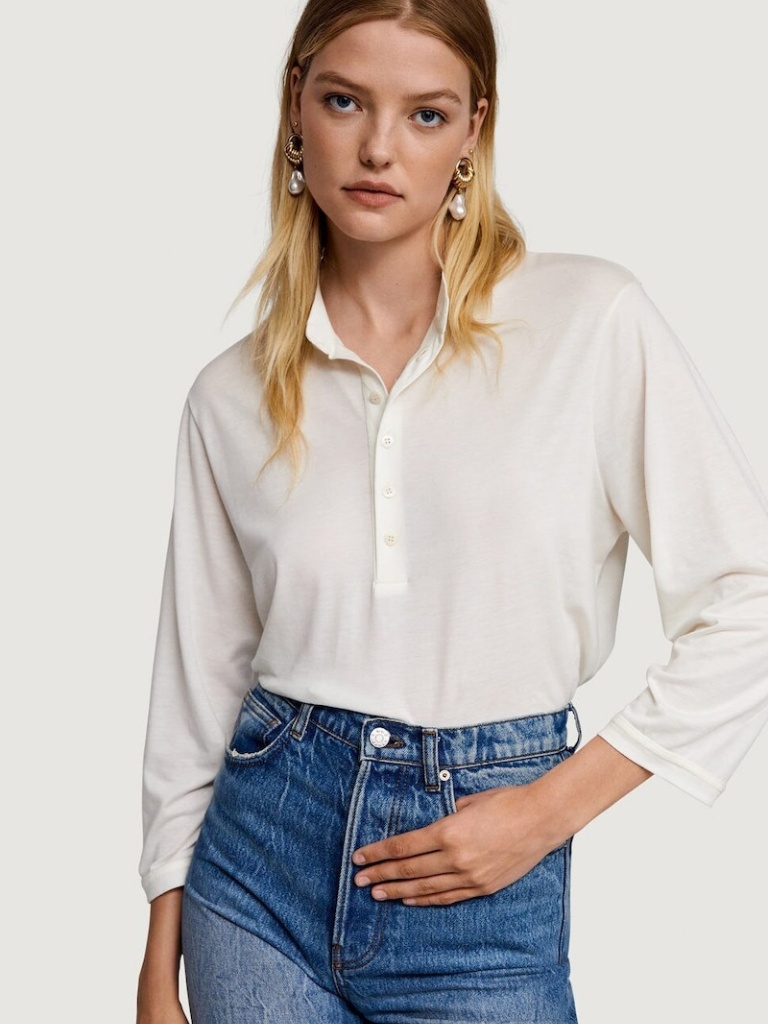
cotton relaxed a long-sleeved with rolled-up sleeves knee length Fully Tucked in mandarin tunic